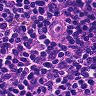
Metastatic tissue present: no